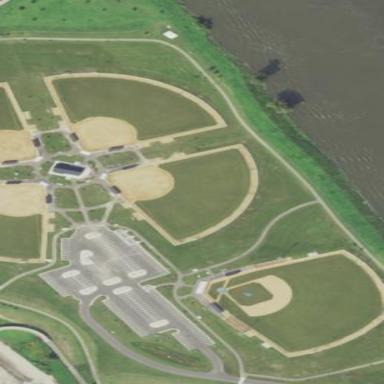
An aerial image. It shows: Baseball pitch for leisure and sports activities.